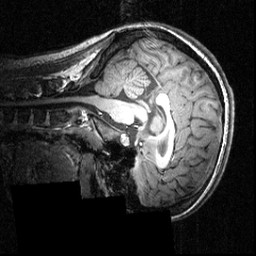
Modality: T1w
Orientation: sagittal
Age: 18
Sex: female
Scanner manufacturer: siemens
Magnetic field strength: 3.951 T
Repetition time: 1.5 s
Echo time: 0.00335 s